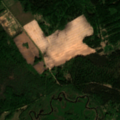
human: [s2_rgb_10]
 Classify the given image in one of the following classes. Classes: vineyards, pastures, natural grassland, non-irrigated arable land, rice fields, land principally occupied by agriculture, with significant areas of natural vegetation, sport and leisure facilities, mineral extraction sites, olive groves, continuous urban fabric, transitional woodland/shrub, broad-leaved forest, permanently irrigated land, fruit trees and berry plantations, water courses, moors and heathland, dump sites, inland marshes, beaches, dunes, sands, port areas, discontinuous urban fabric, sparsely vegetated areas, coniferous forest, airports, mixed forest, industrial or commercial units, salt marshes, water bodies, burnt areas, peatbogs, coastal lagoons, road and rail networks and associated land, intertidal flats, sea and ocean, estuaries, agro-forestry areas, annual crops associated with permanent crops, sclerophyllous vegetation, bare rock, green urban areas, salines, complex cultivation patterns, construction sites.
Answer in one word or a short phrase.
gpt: non-irrigated arable land, land principally occupied by agriculture, with significant areas of natural vegetation, broad-leaved forest, coniferous forest, mixed forest